Field crop: maize
Growth stage: 2
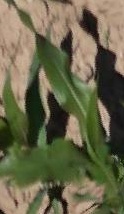
Species: maize